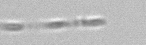
Label: Leptocylindrus